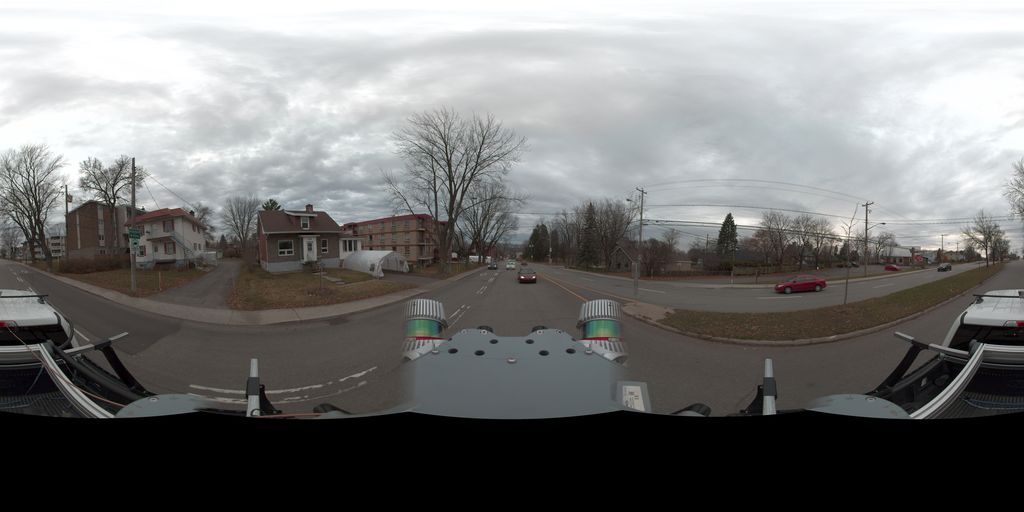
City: quebec_city